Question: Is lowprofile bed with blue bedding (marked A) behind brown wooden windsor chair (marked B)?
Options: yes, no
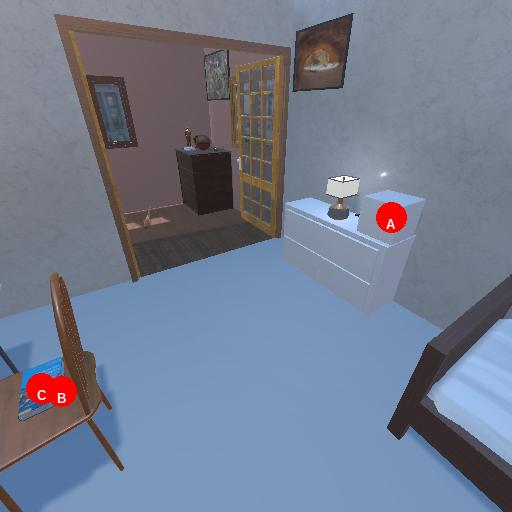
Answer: yes